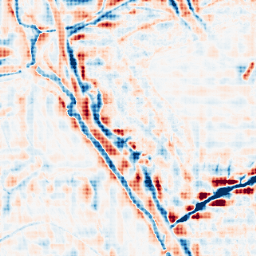
Category: wavelet
Decomposition family: wavelet_reverse_biorthogonal
Decomposition parameters: wavelet: rbio1.3
level: 4
Upsampling method: sinc_hamming
Upsampling parameters: scale: 4
kernel_size: 4
Upsampling scale: 4